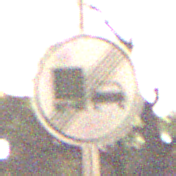
Verkehrszeichen: EndeUeberholverbotKraftfahrzeuge
Umgebung: Outdoor, Nature
Tageszeit: Night
Wetter: Clear
Licht: Natural
Jahreszeit: NotSpecified
Kontrast: LowContrast